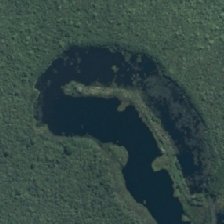
Land cover: lake_pond